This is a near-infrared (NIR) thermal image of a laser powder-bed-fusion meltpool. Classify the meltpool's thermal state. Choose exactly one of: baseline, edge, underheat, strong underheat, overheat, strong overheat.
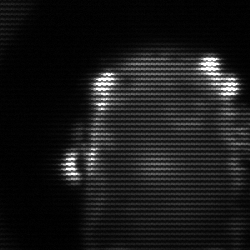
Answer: baseline